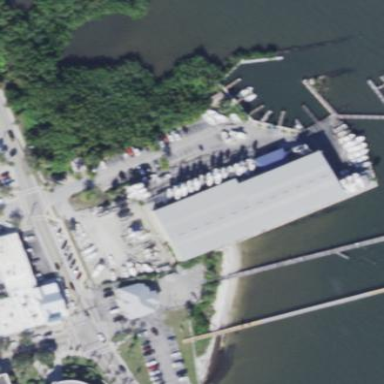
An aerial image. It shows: Building located in marina.